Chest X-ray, AP view. Patient: 58 years old, sex F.
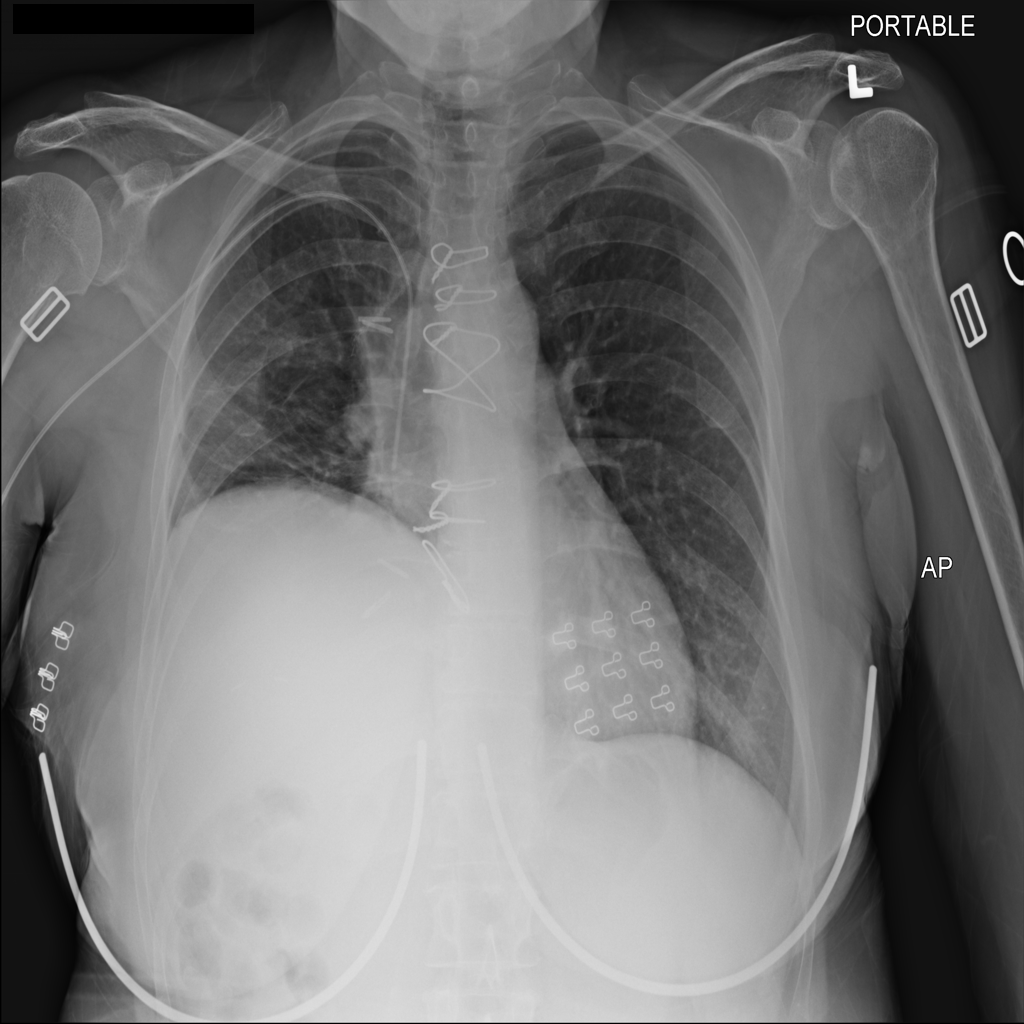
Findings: No Finding